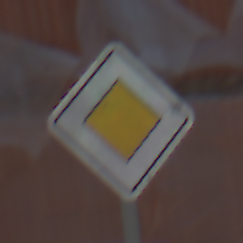
Verkehrszeichen: Vorfahrtsstrasse
Umgebung: Outdoor, Nature
Tageszeit: MorningAfternoon
Wetter: Clear
Licht: Natural
Jahreszeit: Summer
Kontrast: HighContrast